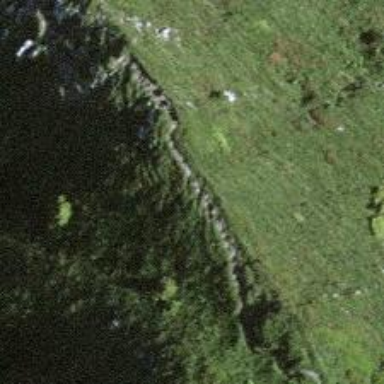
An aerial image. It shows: Natural ridge.